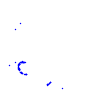
Particle: proton